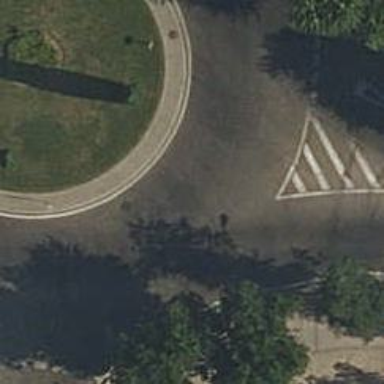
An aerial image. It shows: Tertiary road made of asphalt leading to roundabout junction.